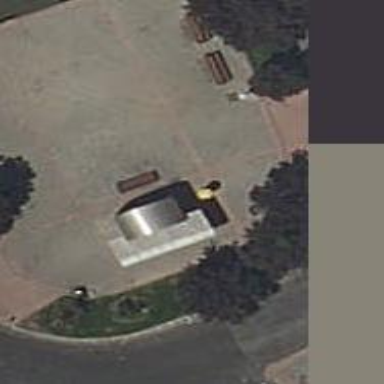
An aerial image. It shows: Kiosk shop.